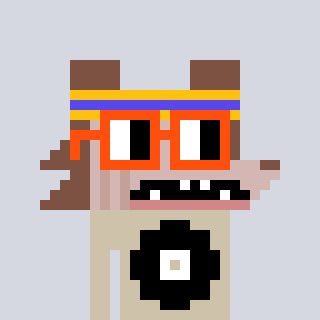
a pixel art character with square orange glasses, a werewolf-shaped head and a bege-colored body on a cool background